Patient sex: M
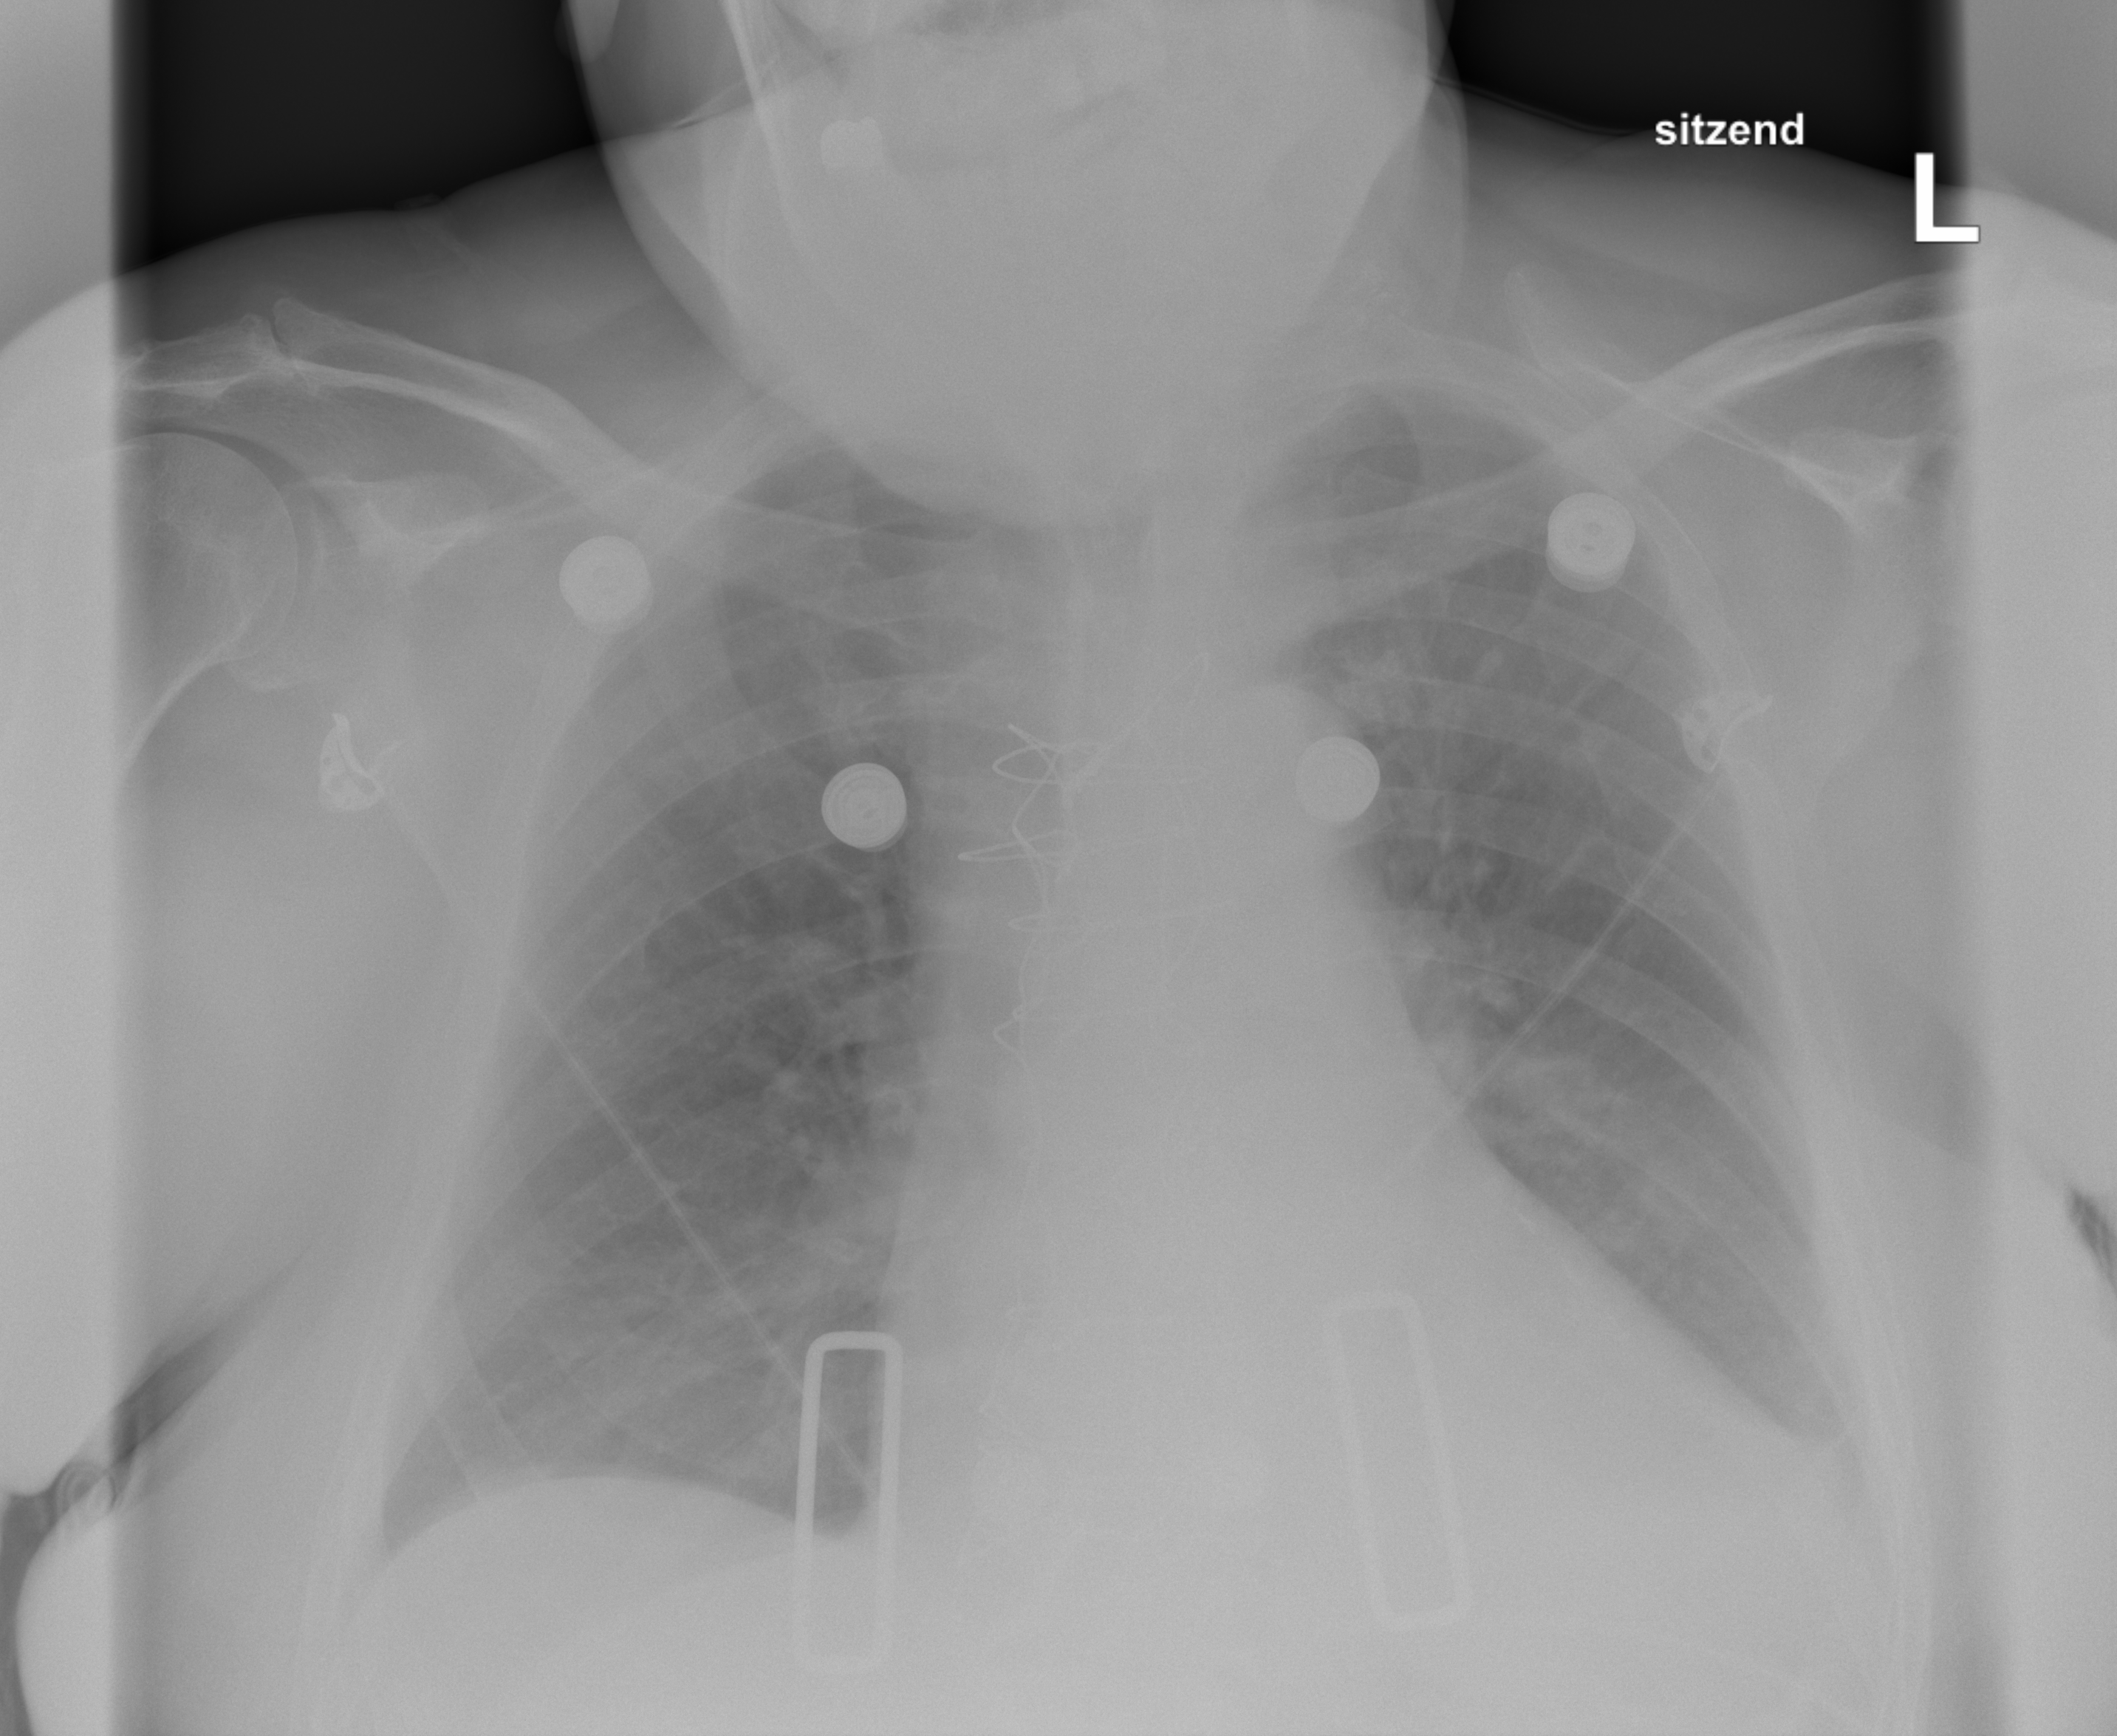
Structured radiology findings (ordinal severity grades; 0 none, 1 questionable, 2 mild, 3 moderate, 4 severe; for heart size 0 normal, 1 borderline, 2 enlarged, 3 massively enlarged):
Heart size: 2
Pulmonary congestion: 2
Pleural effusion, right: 0
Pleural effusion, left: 2
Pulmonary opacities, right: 2
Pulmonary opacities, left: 2
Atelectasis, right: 2
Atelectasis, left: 2